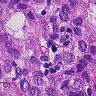
Metastatic tissue present: yes